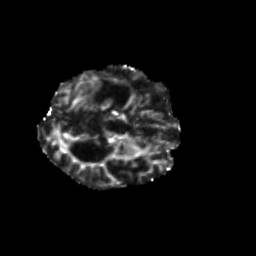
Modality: FA
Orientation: axial
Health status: ill
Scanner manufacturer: siemens
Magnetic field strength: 3 T
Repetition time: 6.7 s
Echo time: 0.1 s